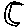
Label: moon